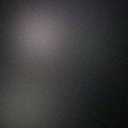
Screen state: off